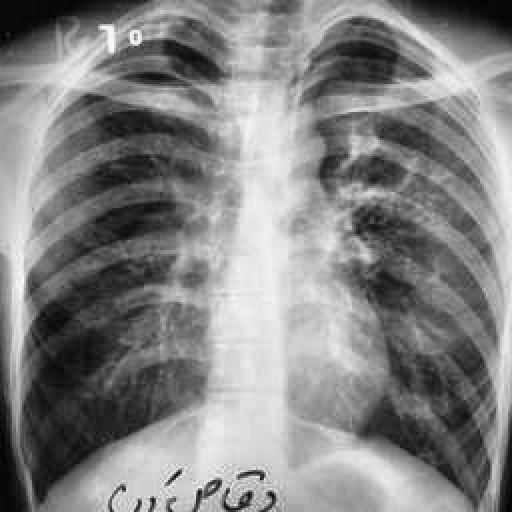
Finding: TUBERCULOSIS